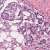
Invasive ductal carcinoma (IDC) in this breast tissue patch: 1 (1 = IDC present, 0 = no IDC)